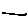
Label: line